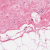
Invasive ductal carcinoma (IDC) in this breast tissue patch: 0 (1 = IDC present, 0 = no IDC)